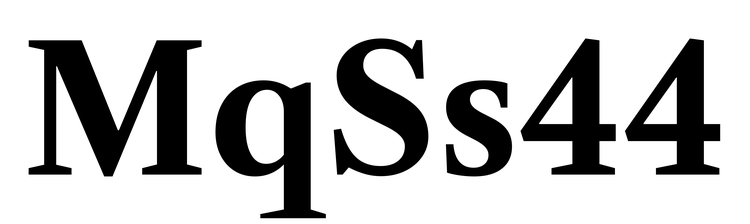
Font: LibreCaslonText_Bold